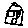
Label: house